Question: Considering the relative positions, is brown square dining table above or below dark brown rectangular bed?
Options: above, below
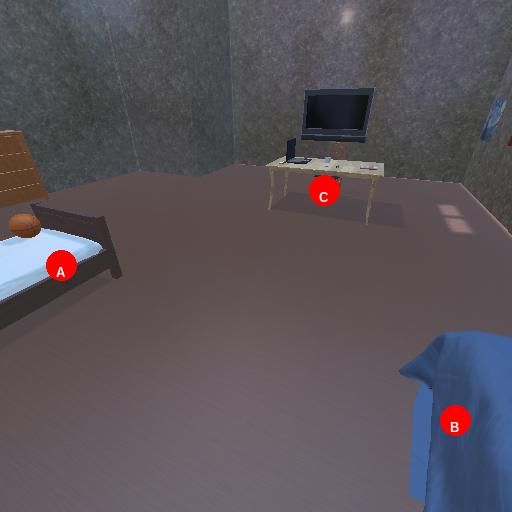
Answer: above